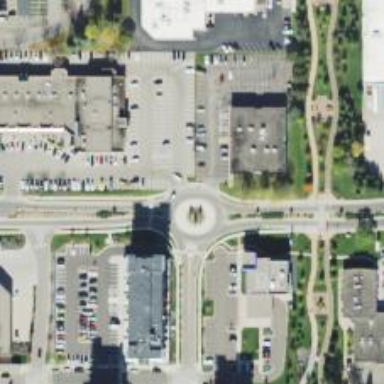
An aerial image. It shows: Tertiary road that leads to roundabout.